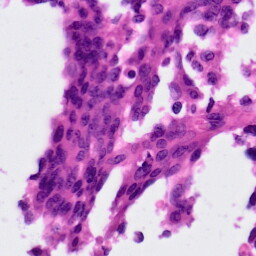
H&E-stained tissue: Ovarian